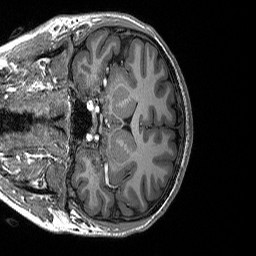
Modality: T1w
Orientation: coronal
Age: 18
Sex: male
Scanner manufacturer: siemens
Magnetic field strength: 3 T
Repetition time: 2.3 s
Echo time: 0.00298 s